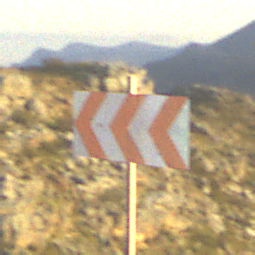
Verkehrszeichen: RichtungstafelnInKurvenGrossRechts
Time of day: SunriseSunset
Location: Outdoor (Nature)
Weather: PartlyCloudy
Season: Summer
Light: Natural